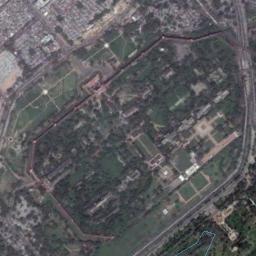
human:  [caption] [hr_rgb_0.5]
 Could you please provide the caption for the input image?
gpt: The palace is on the grass surrounded by buildings and trees .

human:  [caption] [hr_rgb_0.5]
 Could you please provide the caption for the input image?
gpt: The palace has long walls and some green areas .

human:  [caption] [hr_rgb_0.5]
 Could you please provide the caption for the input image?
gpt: The palace is generally reddish-brown and has a strange shape .

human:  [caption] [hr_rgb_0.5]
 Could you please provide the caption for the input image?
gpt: The palace is surrounded by trees .

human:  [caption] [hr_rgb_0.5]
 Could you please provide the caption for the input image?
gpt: There are green trees and lawns in the palace .